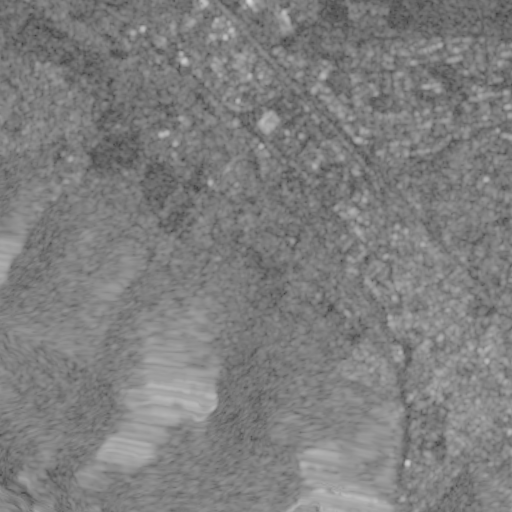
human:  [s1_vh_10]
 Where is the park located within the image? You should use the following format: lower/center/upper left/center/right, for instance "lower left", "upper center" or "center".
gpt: The park is located in the right of the image.
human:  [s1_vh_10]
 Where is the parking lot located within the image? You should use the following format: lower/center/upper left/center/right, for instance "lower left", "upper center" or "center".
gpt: The parking lot is located in the right of the image.
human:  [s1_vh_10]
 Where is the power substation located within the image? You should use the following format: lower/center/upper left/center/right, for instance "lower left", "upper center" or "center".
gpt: The power substation is located in the upper center of the image.
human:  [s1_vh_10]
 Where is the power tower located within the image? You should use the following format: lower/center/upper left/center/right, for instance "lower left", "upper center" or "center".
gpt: The power tower is located in the upper center of the image.
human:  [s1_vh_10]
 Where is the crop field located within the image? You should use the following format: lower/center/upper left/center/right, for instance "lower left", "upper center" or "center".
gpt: There is no crop field in the image.

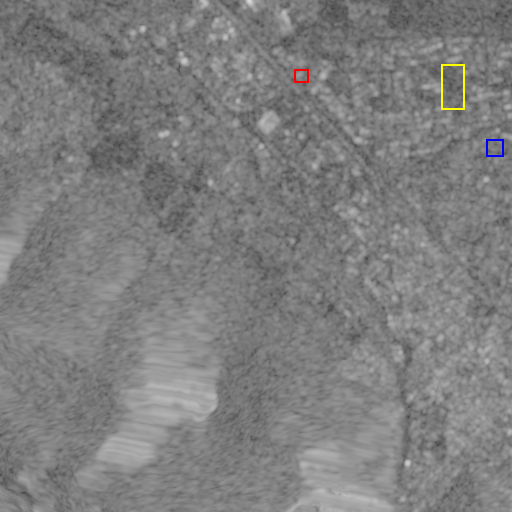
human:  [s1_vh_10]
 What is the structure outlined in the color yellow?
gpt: The structure outlined in yellow is a park.
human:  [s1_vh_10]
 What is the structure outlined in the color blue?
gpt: The structure outlined in blue is a parking lot.
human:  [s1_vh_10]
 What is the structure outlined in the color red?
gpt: The structure outlined in red is a power substation.
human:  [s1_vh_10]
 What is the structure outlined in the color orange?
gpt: There is no orange outline.